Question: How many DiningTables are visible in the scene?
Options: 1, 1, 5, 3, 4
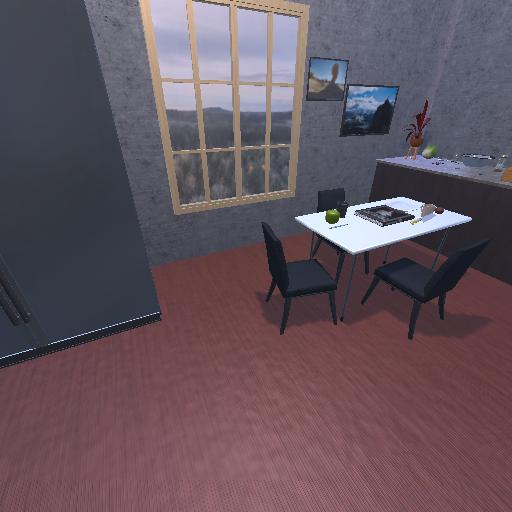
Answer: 1